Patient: sex M, age 58
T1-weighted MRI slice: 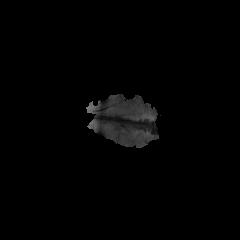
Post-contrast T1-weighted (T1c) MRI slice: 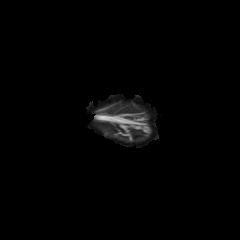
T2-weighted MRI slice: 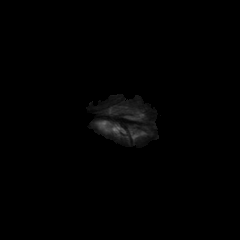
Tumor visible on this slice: no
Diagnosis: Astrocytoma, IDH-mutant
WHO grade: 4